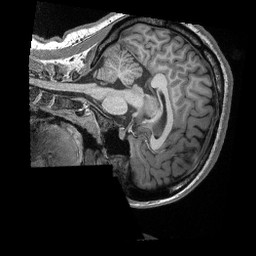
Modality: T1w
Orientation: sagittal
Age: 19
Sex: female
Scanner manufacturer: siemens
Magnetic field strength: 3 T
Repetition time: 2.3 s
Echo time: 0.00308 s